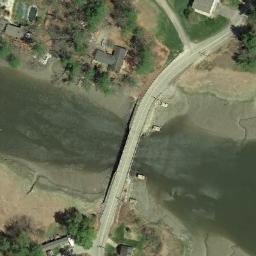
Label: bridge